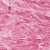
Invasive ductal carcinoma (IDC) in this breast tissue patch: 0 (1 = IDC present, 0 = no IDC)